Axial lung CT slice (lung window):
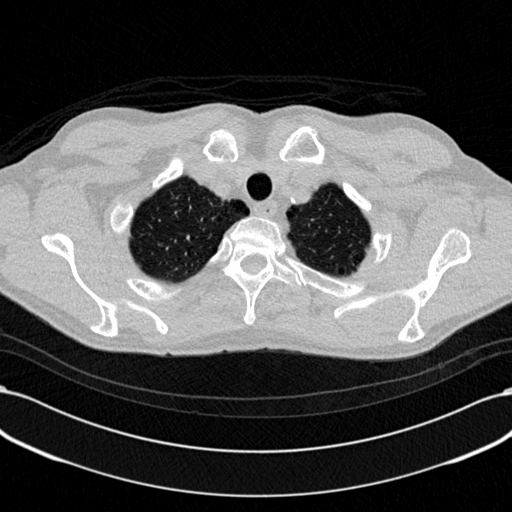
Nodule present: no